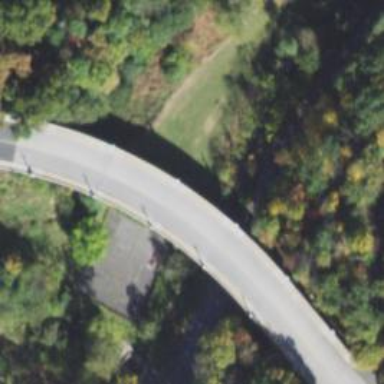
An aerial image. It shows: Primary highway with bridge.